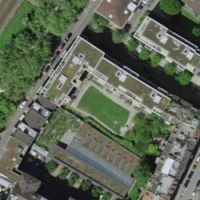
EUNIS habitat code: 54
Species observed at this site:
Volucella bombylans
Fagus sylvatica